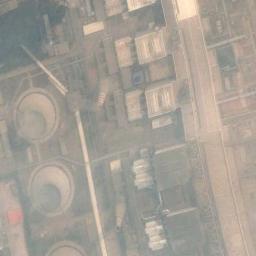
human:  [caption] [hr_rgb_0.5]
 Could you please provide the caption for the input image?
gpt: There are neatly planned plants and equipment in the thermal power station  Two cooling towers are emitting steam, and two chimneys are emitting smoke .

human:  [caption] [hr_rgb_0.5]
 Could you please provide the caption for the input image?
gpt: Behind a row of houses, there are three thermal power stations that are blowing smoke .

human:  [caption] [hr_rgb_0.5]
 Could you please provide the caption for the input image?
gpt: Many buildings are near the thermal power station .

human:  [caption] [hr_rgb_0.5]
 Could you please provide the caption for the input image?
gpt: The thermal power station is on the grass next to some buildings with white mist above .

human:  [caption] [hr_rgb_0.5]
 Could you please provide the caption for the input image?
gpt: There are some buildings and several chimneys on the thermal power station .